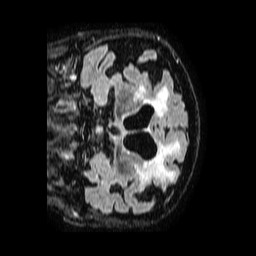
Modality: FLAIR
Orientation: coronal
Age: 86
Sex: female
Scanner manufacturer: philips
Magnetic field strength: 1.5 T
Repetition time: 4.8 s
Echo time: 0.3 s